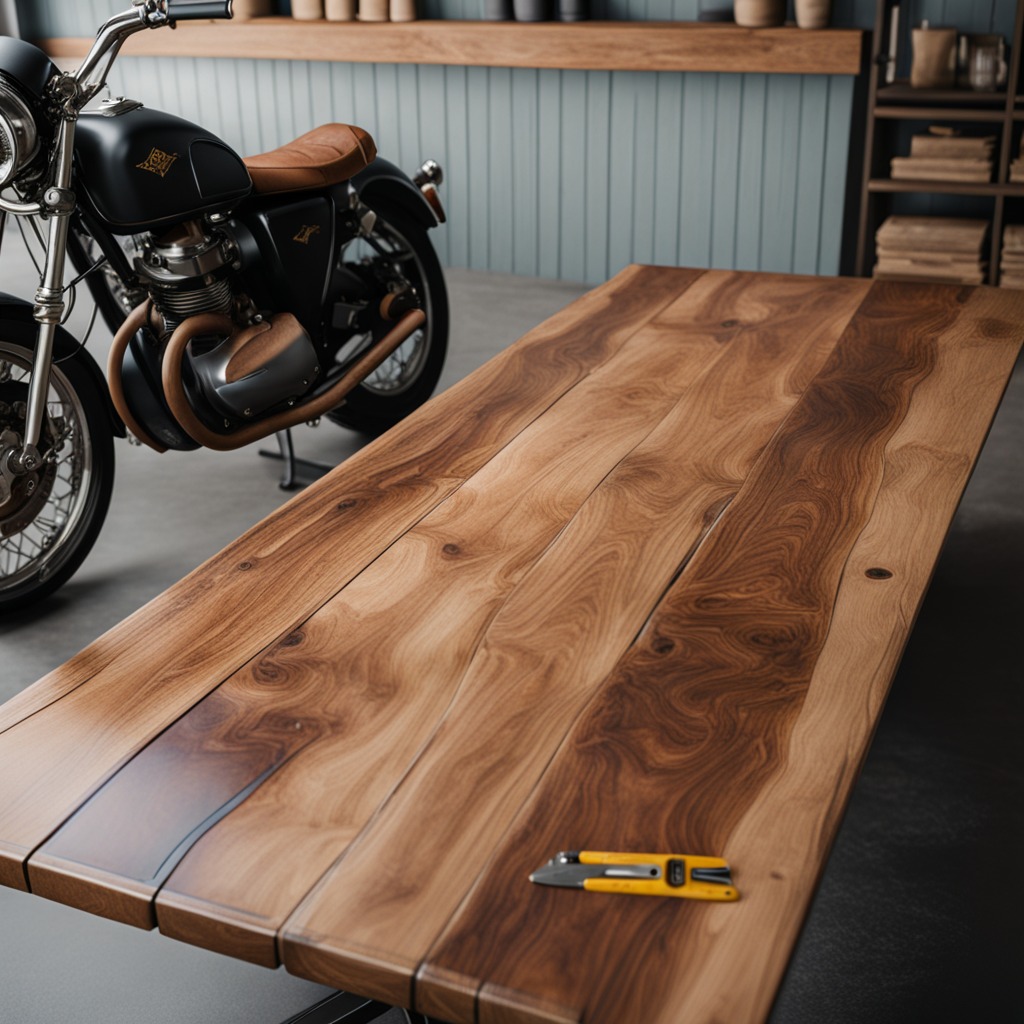
A utility knife lies on an oil-spilled wooden table in a vintage motorcycle garage.